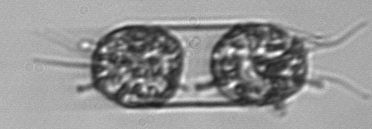
Label: Odontella